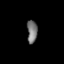
Tissue: lung
Cell type: T cells
Senescence score: 0.2411
Nuclear area (px): 233
Mean DAPI intensity: 115.137